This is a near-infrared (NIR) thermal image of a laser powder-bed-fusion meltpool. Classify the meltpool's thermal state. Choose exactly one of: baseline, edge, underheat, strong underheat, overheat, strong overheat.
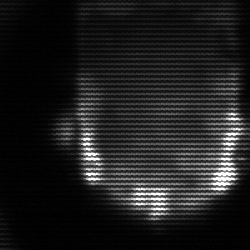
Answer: baseline